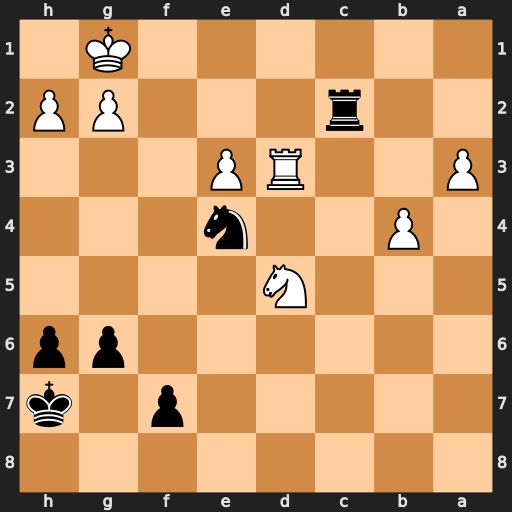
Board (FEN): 8/5p1k/6pp/3N4/1P2n3/P2RP3/2r3PP/6K1
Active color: b
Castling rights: -
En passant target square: -
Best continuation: Rc1+ Rd1 Rxd1#